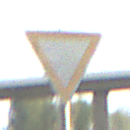
Verkehrszeichen: VorfahrtGewaehren
Umgebung: Outdoor, Suburban
Tageszeit: SunriseSunset
Wetter: PartlyCloudy
Licht: Natural
Jahreszeit: NotSpecified
Kontrast: MediumContrast